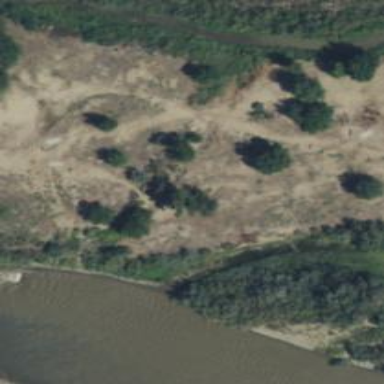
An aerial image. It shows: Disc golf hole.